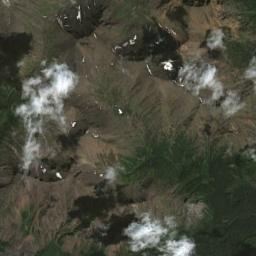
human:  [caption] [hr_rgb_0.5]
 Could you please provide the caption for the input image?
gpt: The white cloud is above the mountain .

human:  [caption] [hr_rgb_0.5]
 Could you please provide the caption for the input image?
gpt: Sparse white clouds on the ground where brown and green intersect .

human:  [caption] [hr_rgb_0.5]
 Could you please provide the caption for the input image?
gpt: The cumulus clouds are located above the land covered by some vegetation while some ups and downs are on the land .

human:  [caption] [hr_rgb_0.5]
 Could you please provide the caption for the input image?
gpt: A massive cloud of white clouds floated above the hills .

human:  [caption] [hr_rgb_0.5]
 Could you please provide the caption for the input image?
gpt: There are a few pieces of white clouds over a mountain .